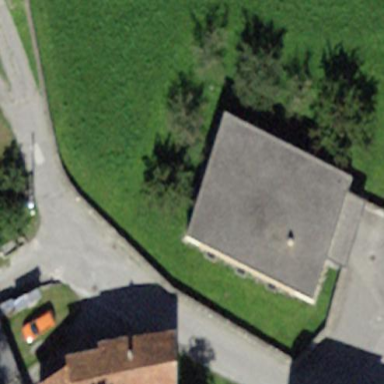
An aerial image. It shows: Flat-roofed building.